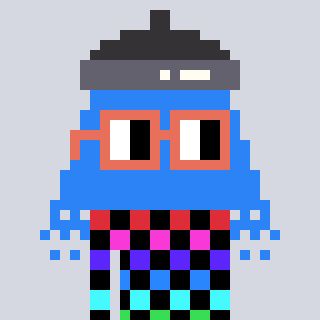
a pixel art character with square orange glasses, a shower-shaped head and a green-colored body on a cool background